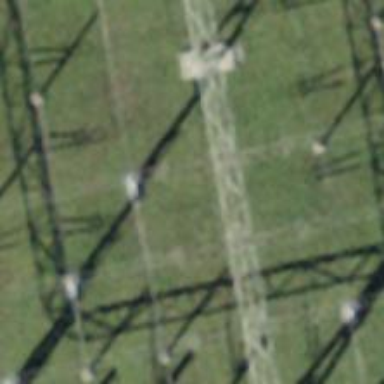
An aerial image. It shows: Insulator used in power equipment.